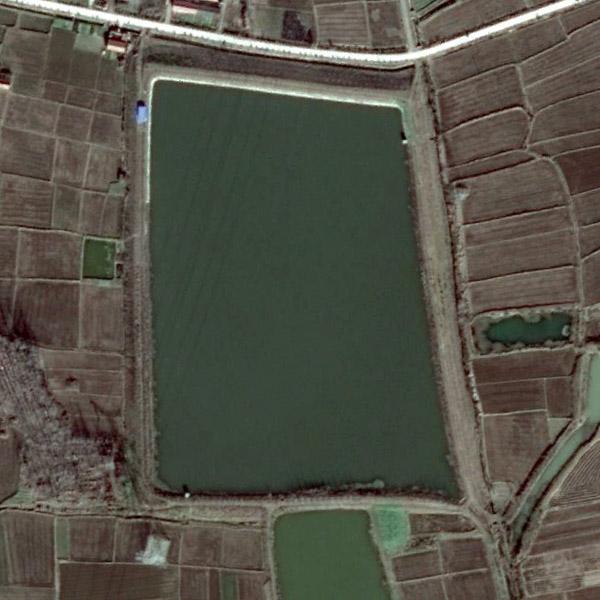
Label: Pond